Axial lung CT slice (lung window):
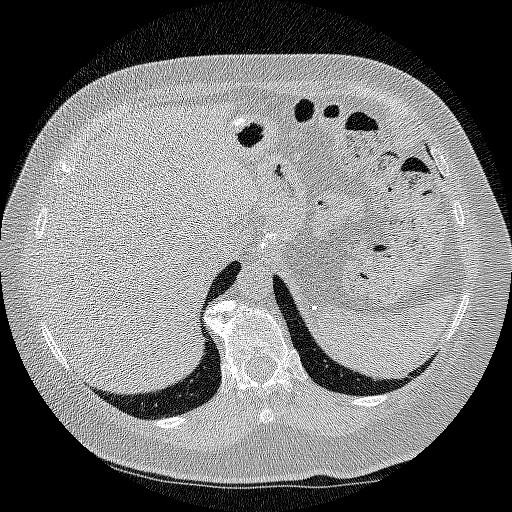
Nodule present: no